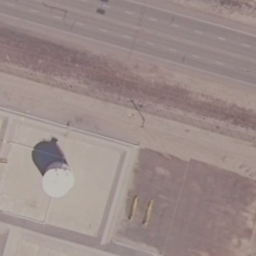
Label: storagetanks